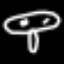
Label: mushroom